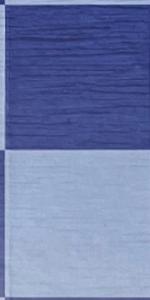
Label: Empty